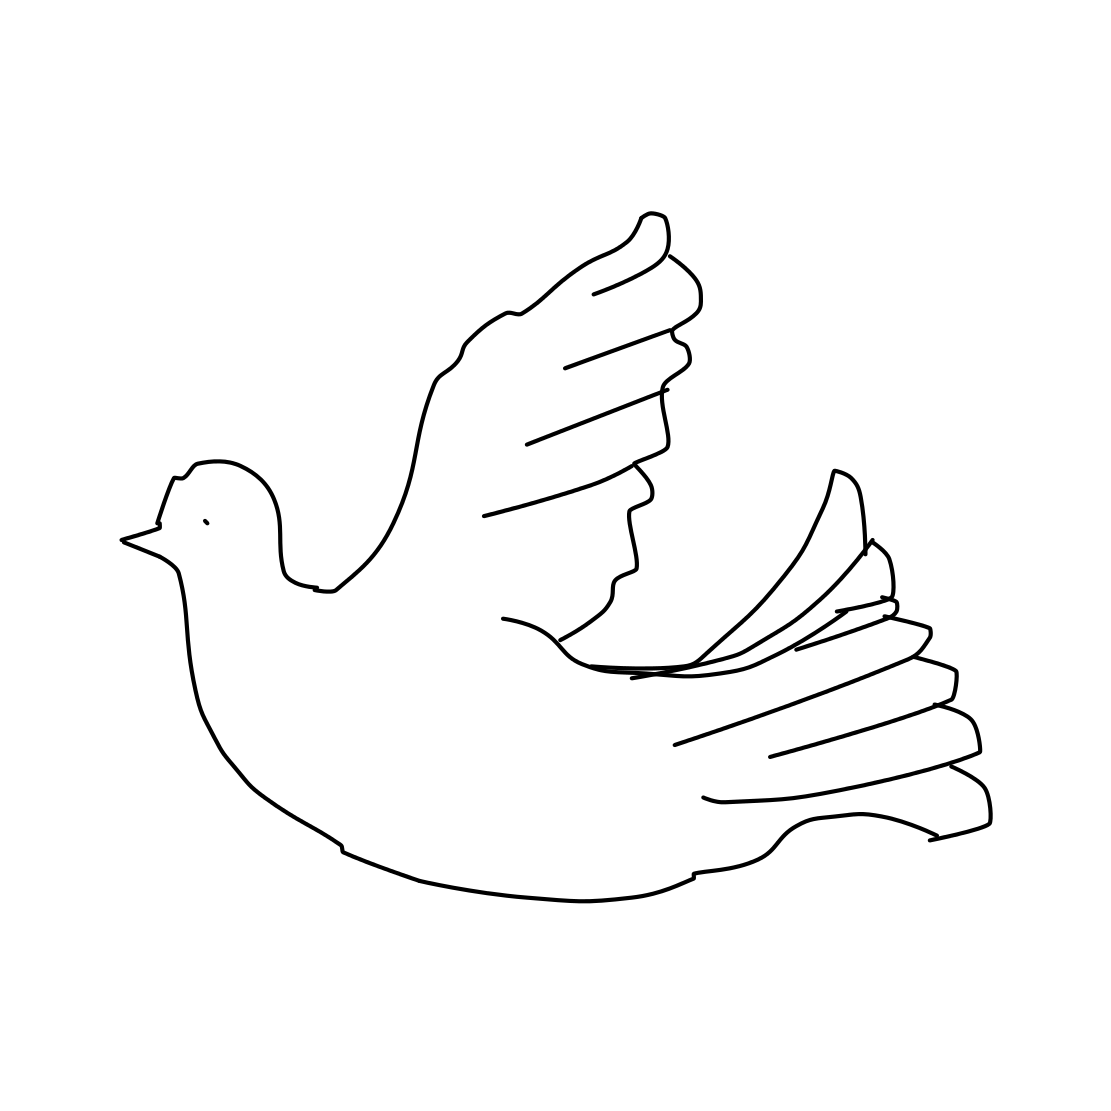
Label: pigeon